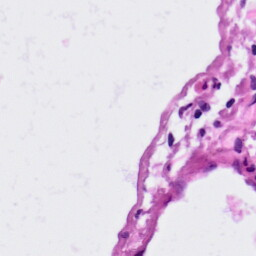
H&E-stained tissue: Lung